Field crop: tomato
Growth stage: 1
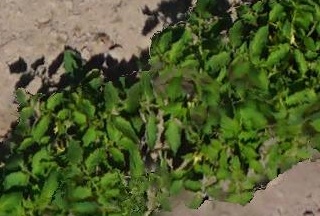
Species: tomato